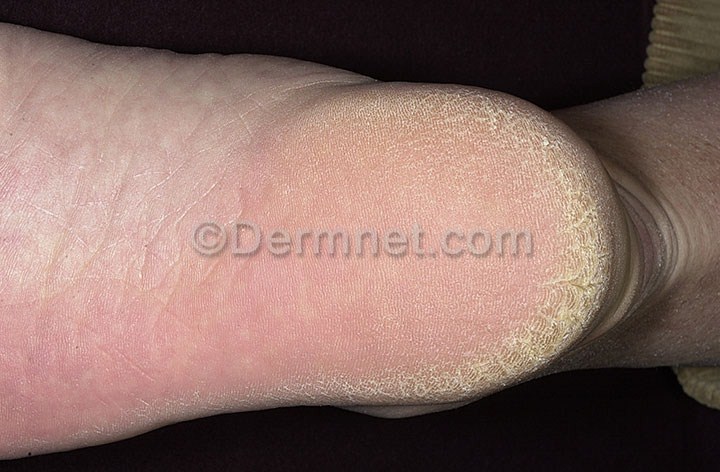
Disease: Atopic Dermatitis Photos